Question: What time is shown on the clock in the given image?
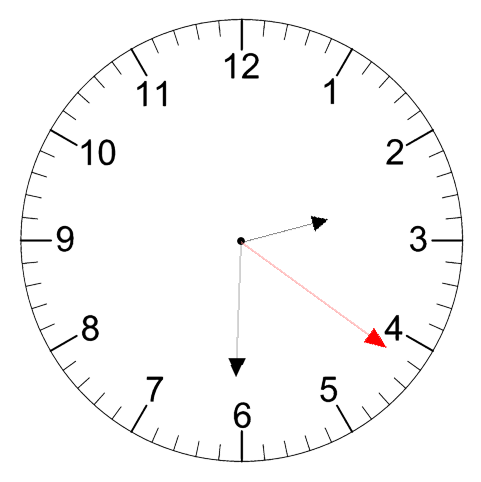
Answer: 02:30:21